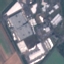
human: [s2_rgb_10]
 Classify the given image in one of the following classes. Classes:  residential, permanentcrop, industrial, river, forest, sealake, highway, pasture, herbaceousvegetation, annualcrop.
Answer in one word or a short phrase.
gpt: Industrial